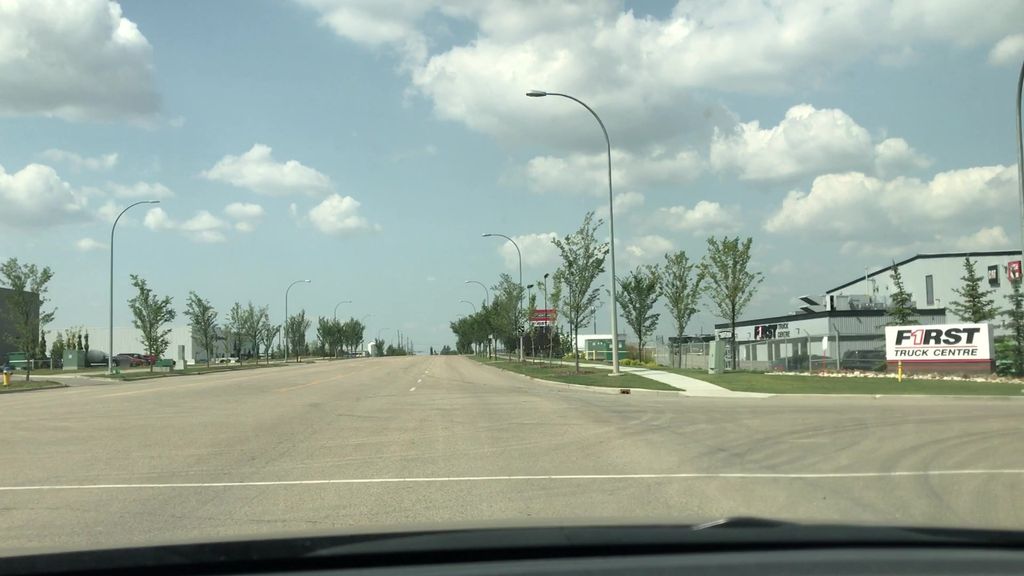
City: edmonton